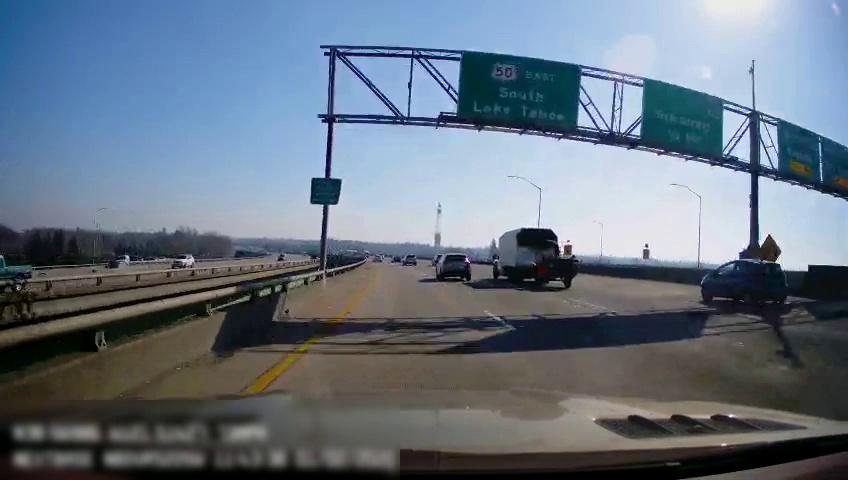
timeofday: Day
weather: Sunny
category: Drivable Space
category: Vehicles | Truck
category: Vehicles | SUV
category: Vehicles | SUV
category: Drivable Space
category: Vehicles | Truck
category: Vehicles | SUV
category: Vehicles | SUV
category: Vehicles | Car
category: Vehicles | SUV
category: Vehicles | Car
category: Vehicles | SUV
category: Lanes | Current Lane
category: Lanes | Current Lane
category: Lanes | Alternate Lane
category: Traffic | Signs
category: Traffic | Signs
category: Traffic | Signs
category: Traffic | Signs
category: Traffic | Signs
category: Traffic | Signs
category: Traffic | Signs
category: Traffic | Signs